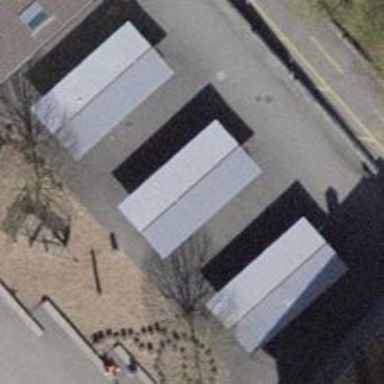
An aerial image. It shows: Bicycle parking area with rack.